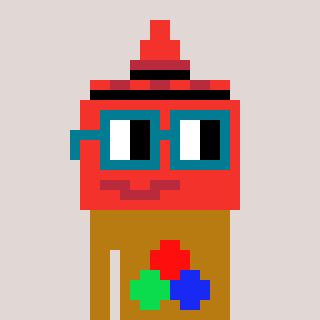
a pixel art character with square dark green glasses, a ketchup-shaped head and a gold-colored body on a warm background